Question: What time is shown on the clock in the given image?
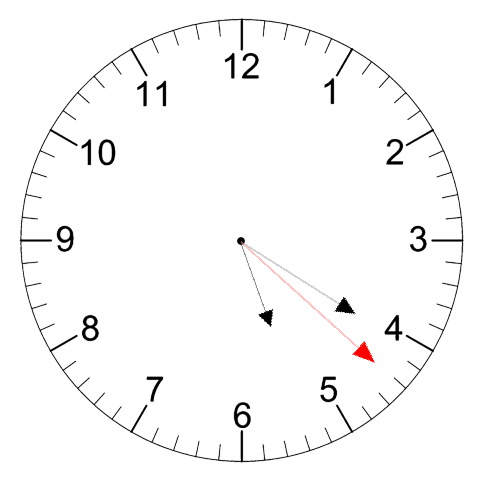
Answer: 05:20:22